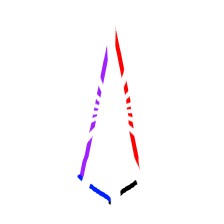
Shape: kite